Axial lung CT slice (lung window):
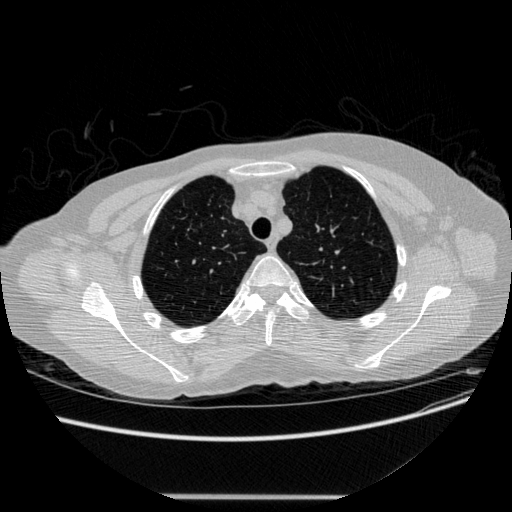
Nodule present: no